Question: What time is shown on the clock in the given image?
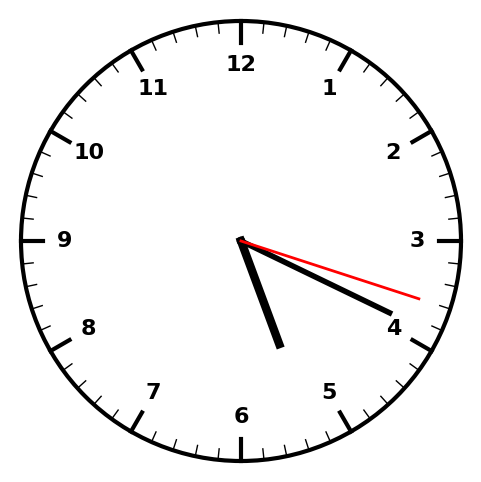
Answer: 05:19:18